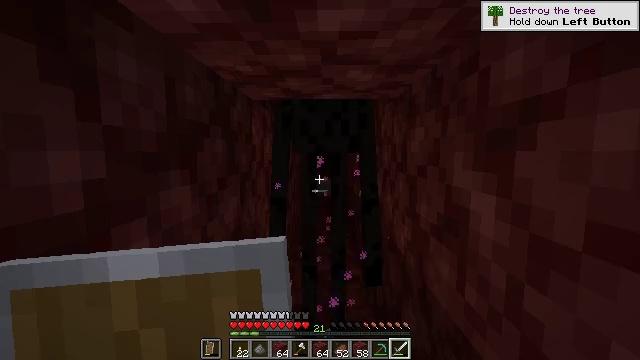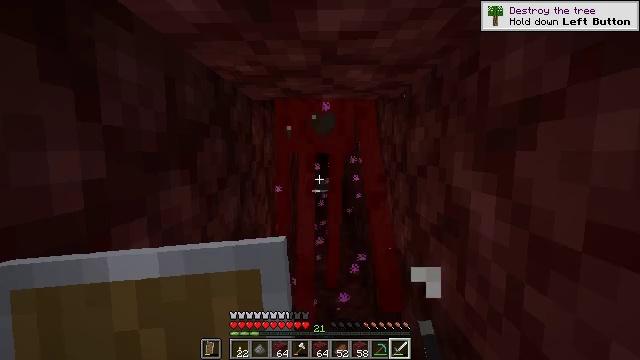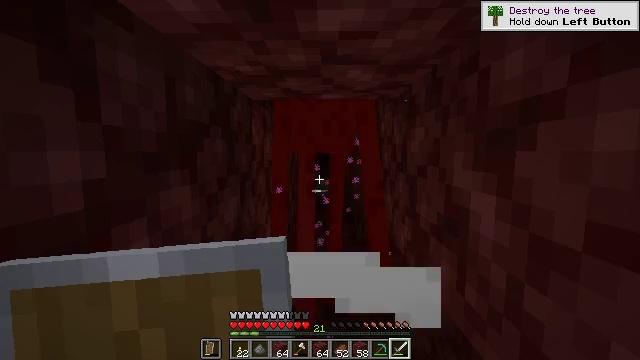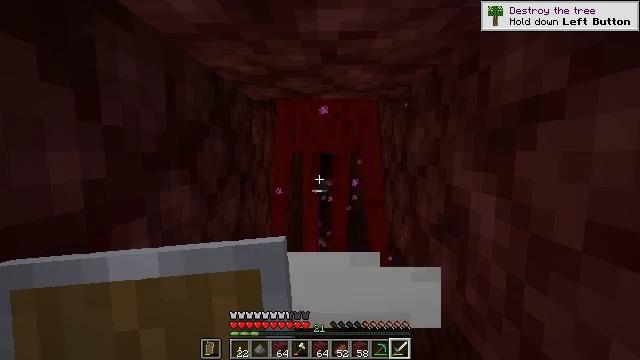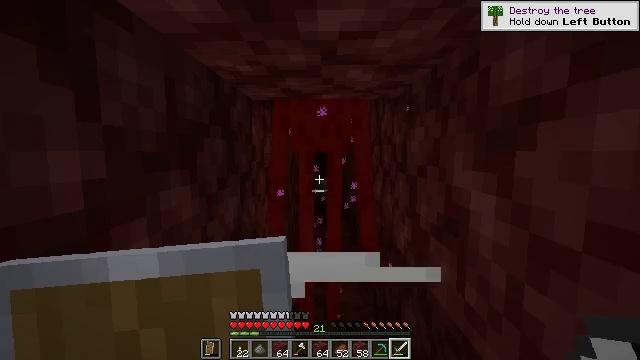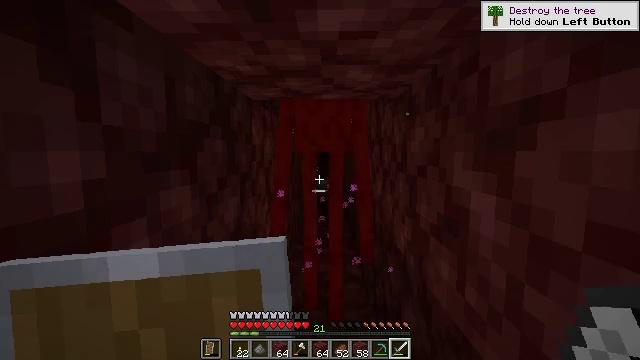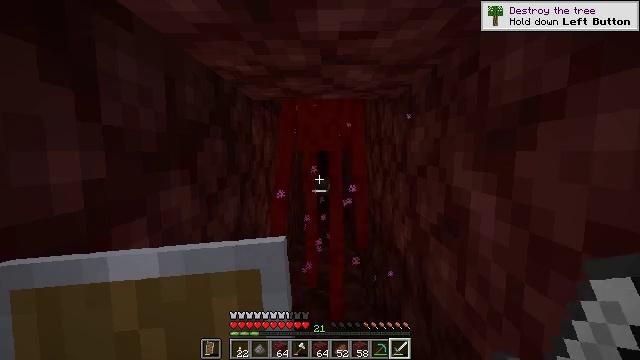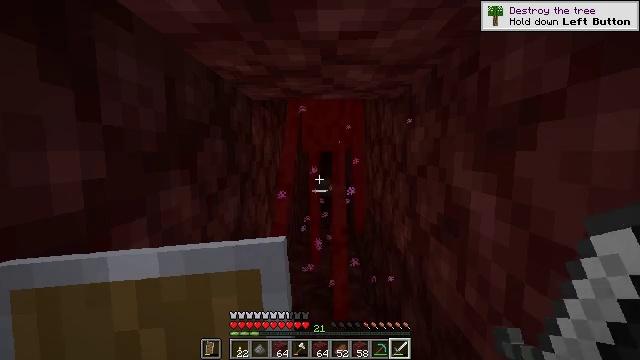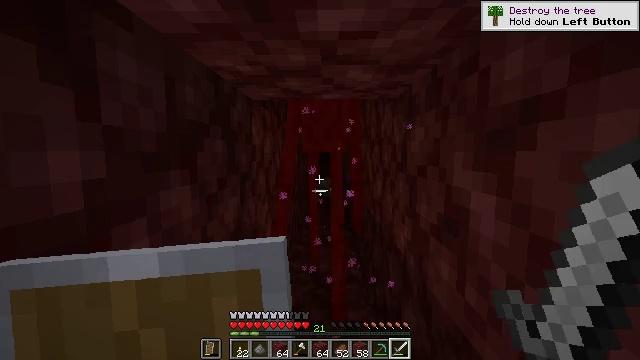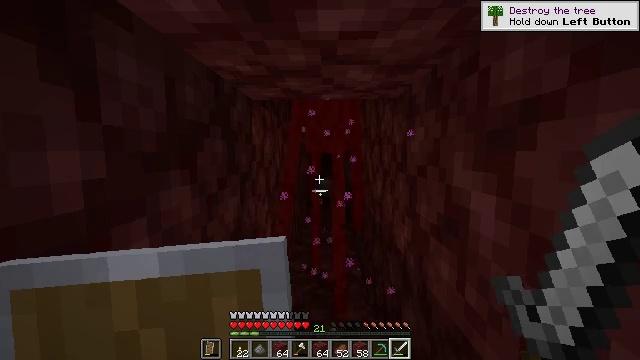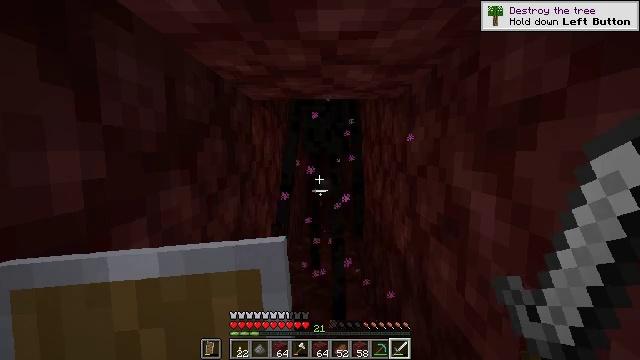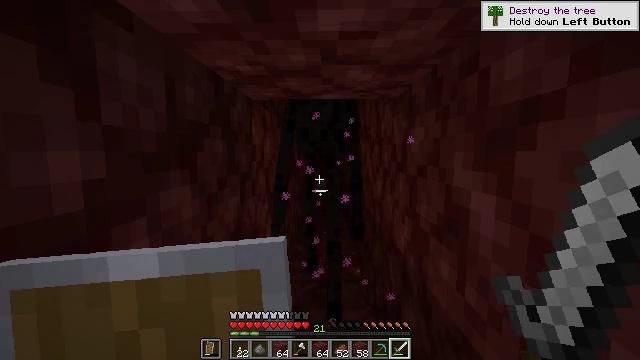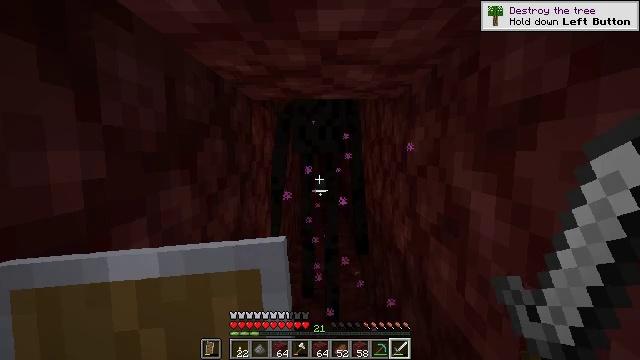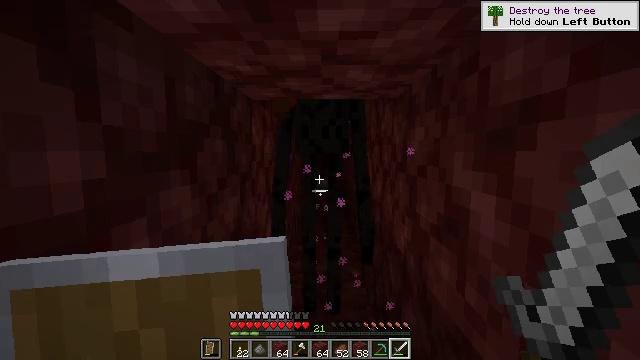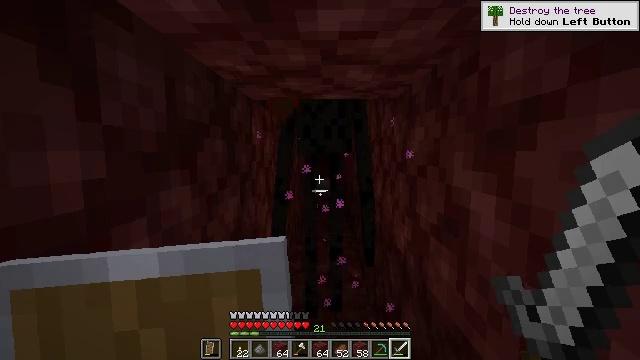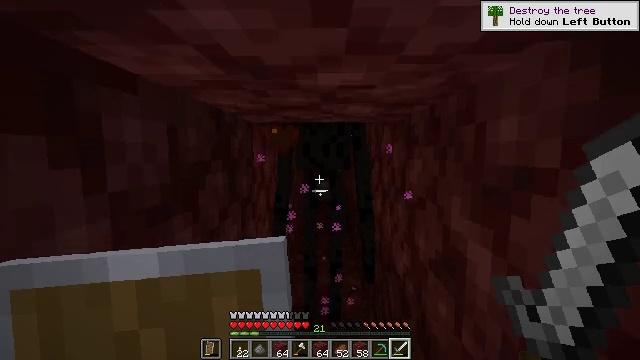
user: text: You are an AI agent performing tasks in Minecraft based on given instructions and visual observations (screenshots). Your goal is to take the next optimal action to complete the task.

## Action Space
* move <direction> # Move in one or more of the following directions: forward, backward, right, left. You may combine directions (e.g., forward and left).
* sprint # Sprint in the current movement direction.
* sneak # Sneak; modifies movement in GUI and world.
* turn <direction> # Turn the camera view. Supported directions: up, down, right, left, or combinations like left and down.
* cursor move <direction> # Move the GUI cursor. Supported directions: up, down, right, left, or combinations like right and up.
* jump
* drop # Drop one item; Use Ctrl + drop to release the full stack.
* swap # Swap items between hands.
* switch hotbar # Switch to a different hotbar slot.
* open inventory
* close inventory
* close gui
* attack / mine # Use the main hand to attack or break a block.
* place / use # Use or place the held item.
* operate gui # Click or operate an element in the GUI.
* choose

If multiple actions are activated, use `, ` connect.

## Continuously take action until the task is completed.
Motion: motion action
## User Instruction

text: Defeat an enderman.
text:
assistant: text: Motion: no_op
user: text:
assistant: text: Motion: no_op
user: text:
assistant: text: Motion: no_op
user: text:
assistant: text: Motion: no_op
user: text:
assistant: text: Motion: no_op
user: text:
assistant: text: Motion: no_op
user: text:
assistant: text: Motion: no_op
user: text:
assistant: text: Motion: no_op
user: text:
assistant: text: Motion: no_op
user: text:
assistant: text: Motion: no_op
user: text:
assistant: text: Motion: no_op
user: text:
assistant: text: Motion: no_op
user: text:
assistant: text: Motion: no_op
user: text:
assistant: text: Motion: no_op
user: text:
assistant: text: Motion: jump
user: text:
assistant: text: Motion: jump
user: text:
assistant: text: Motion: jump
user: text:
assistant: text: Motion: jump
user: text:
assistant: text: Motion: attack / mine, jump
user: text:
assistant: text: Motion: attack / mine
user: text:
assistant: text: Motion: attack / mine
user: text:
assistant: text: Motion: attack / mine
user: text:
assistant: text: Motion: attack / mine
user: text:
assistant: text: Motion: attack / mine